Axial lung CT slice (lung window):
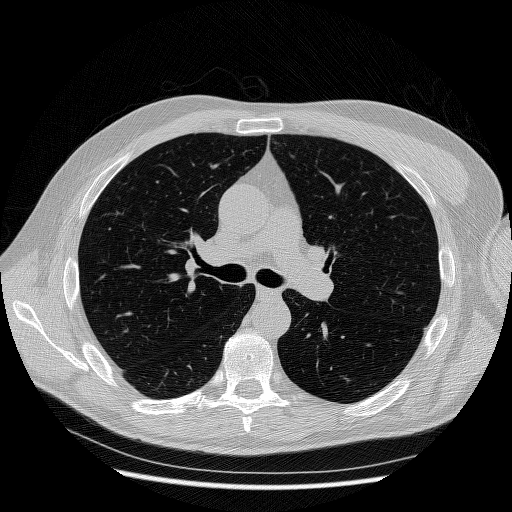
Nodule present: no